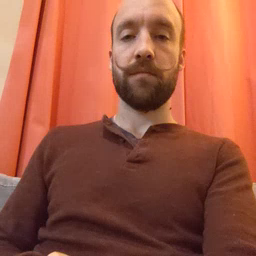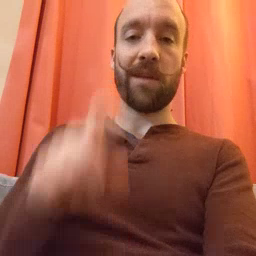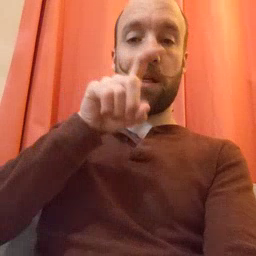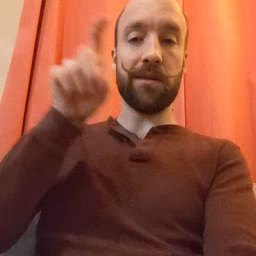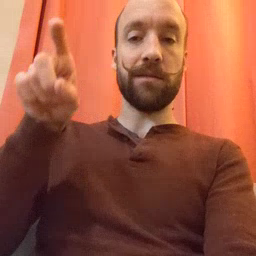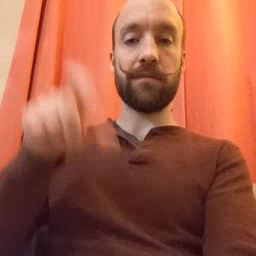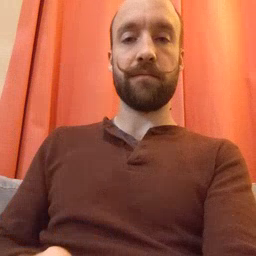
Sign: closet